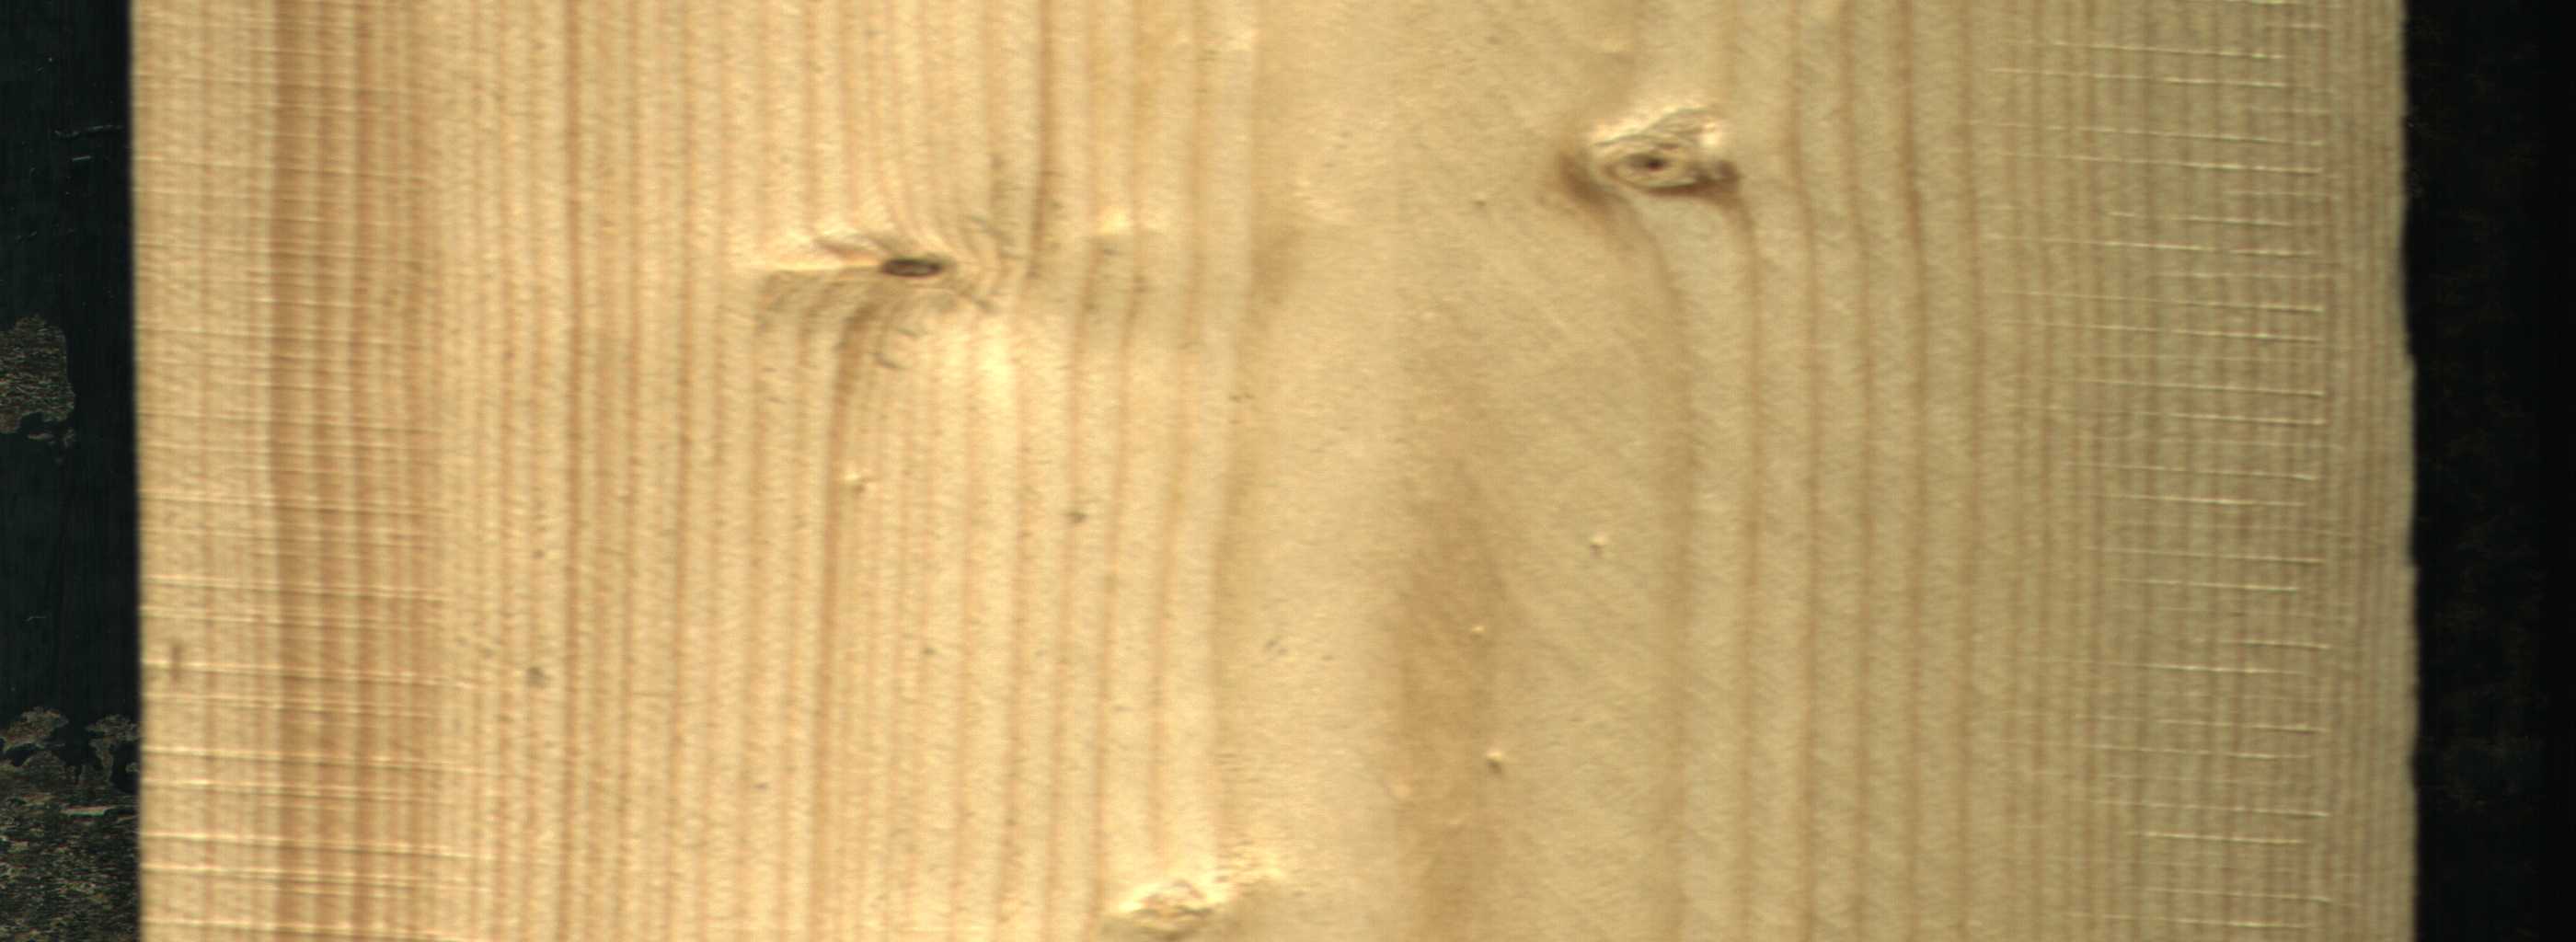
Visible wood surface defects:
Live_Knot
Live_Knot